Question: I'd like to remove part of the white part of the x-axis in the Hinton diagram that I'm plotting (see below). I've tried using 'ax1.set_xlim(1.5, width-4)', but that just moves the white space to the left side of the data. It would be easy to just fill up the white space with grey, but I'm not interested in doing that.
Even if I change the yaxis by using 'ax1.set_ylim(0, height)', the x-axis changes..

'''
def _blob(x,y,area,colour):
"""
Draws a square-shaped blob with the given area (< 1) at
the given coordinates.
"""
hs = np.sqrt(area) / 2
xcorners = np.array([x - hs, x + hs, x + hs, x - hs])
ycorners = np.array([y - hs, y - hs, y + hs, y + hs])
P.fill(xcorners, ycorners, colour, edgecolor=colour)
def hinton(W, varLabels, maxWeight=None):
"""
Draws a Hinton diagram for visualizing a weight matrix.
Temporarily disables matplotlib interactive mode if it is on,
otherwise this takes forever.
"""
reenable = False
if P.isinteractive():
P.ioff()
P.clf()
height, width = W.shape
if not maxWeight:
maxWeight = 2**np.ceil(np.log(np.max(np.abs(W)))/np.log(2))
fig = plt.figure()
ax1 = fig.add_subplot(111)
ax1.set_xticks(np.arange(0,12))
ax1.set_yticks(np.arange(0,12))
ax1.tick_params(direction='inout')
ax1.set_xticklabels(varLabels, rotation=45, ha='right')
ax1.set_yticklabels(["" for x in range(12)])
P.fill(np.array([0-0.5,width-0.5,width-0.5,0-0.5]),np.array([0-0.5,0-0.5,height,height]),'gray')
#P.axis('off')
P.axis('equal')
for x in xrange(width):
for y in xrange(height):
_x = x+1
_y = y+1
w = W[y,x]
if w > 0:
_blob(_x - 1, height - _y + 0.5, min(1,w/maxWeight),'white')
elif w < 0:
_blob(_x - 1, height - _y + 0.5, min(1,-w/maxWeight),'black')
ax1.set_xlim(1.5, width-1)
if reenable:
P.ion()
P.show()
# Run the plot function
varLabels = ['n_contacts', 'n_calls', 'n_texts', 'dur_calls', 'morning', 'work-hours', 'evening', 'night', 'weekdays', 'friday', 'saturday', 'sunday']
hinton(conv_weights, varLabels)
'''
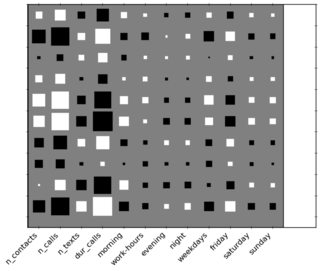
Answer: Put
'''
ax1.set_xlim(-0.5, width-0.5)
ax1.set_aspect('equal','box')
'''
instead of
'''
ax1.set_xlim(1.5, width-1)
'''